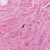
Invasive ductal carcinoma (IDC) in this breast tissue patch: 0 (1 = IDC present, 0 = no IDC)